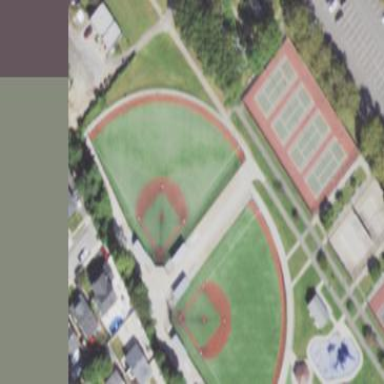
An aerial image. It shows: Baseball pitch for leisure land activities.